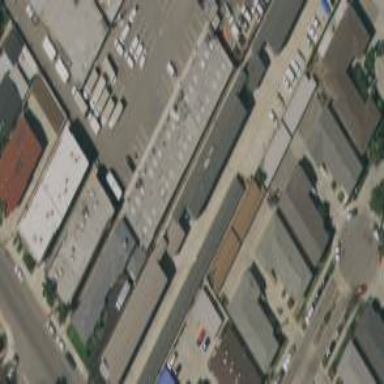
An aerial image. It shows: Industrial building.